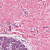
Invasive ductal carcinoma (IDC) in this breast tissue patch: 0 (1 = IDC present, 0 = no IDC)